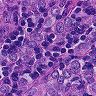
Metastatic tissue present: yes